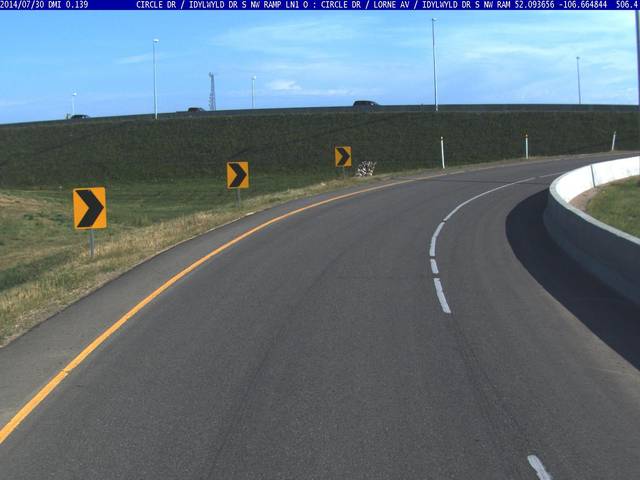
Region: Canada
Coordinates: 52.094, -106.665